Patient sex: M
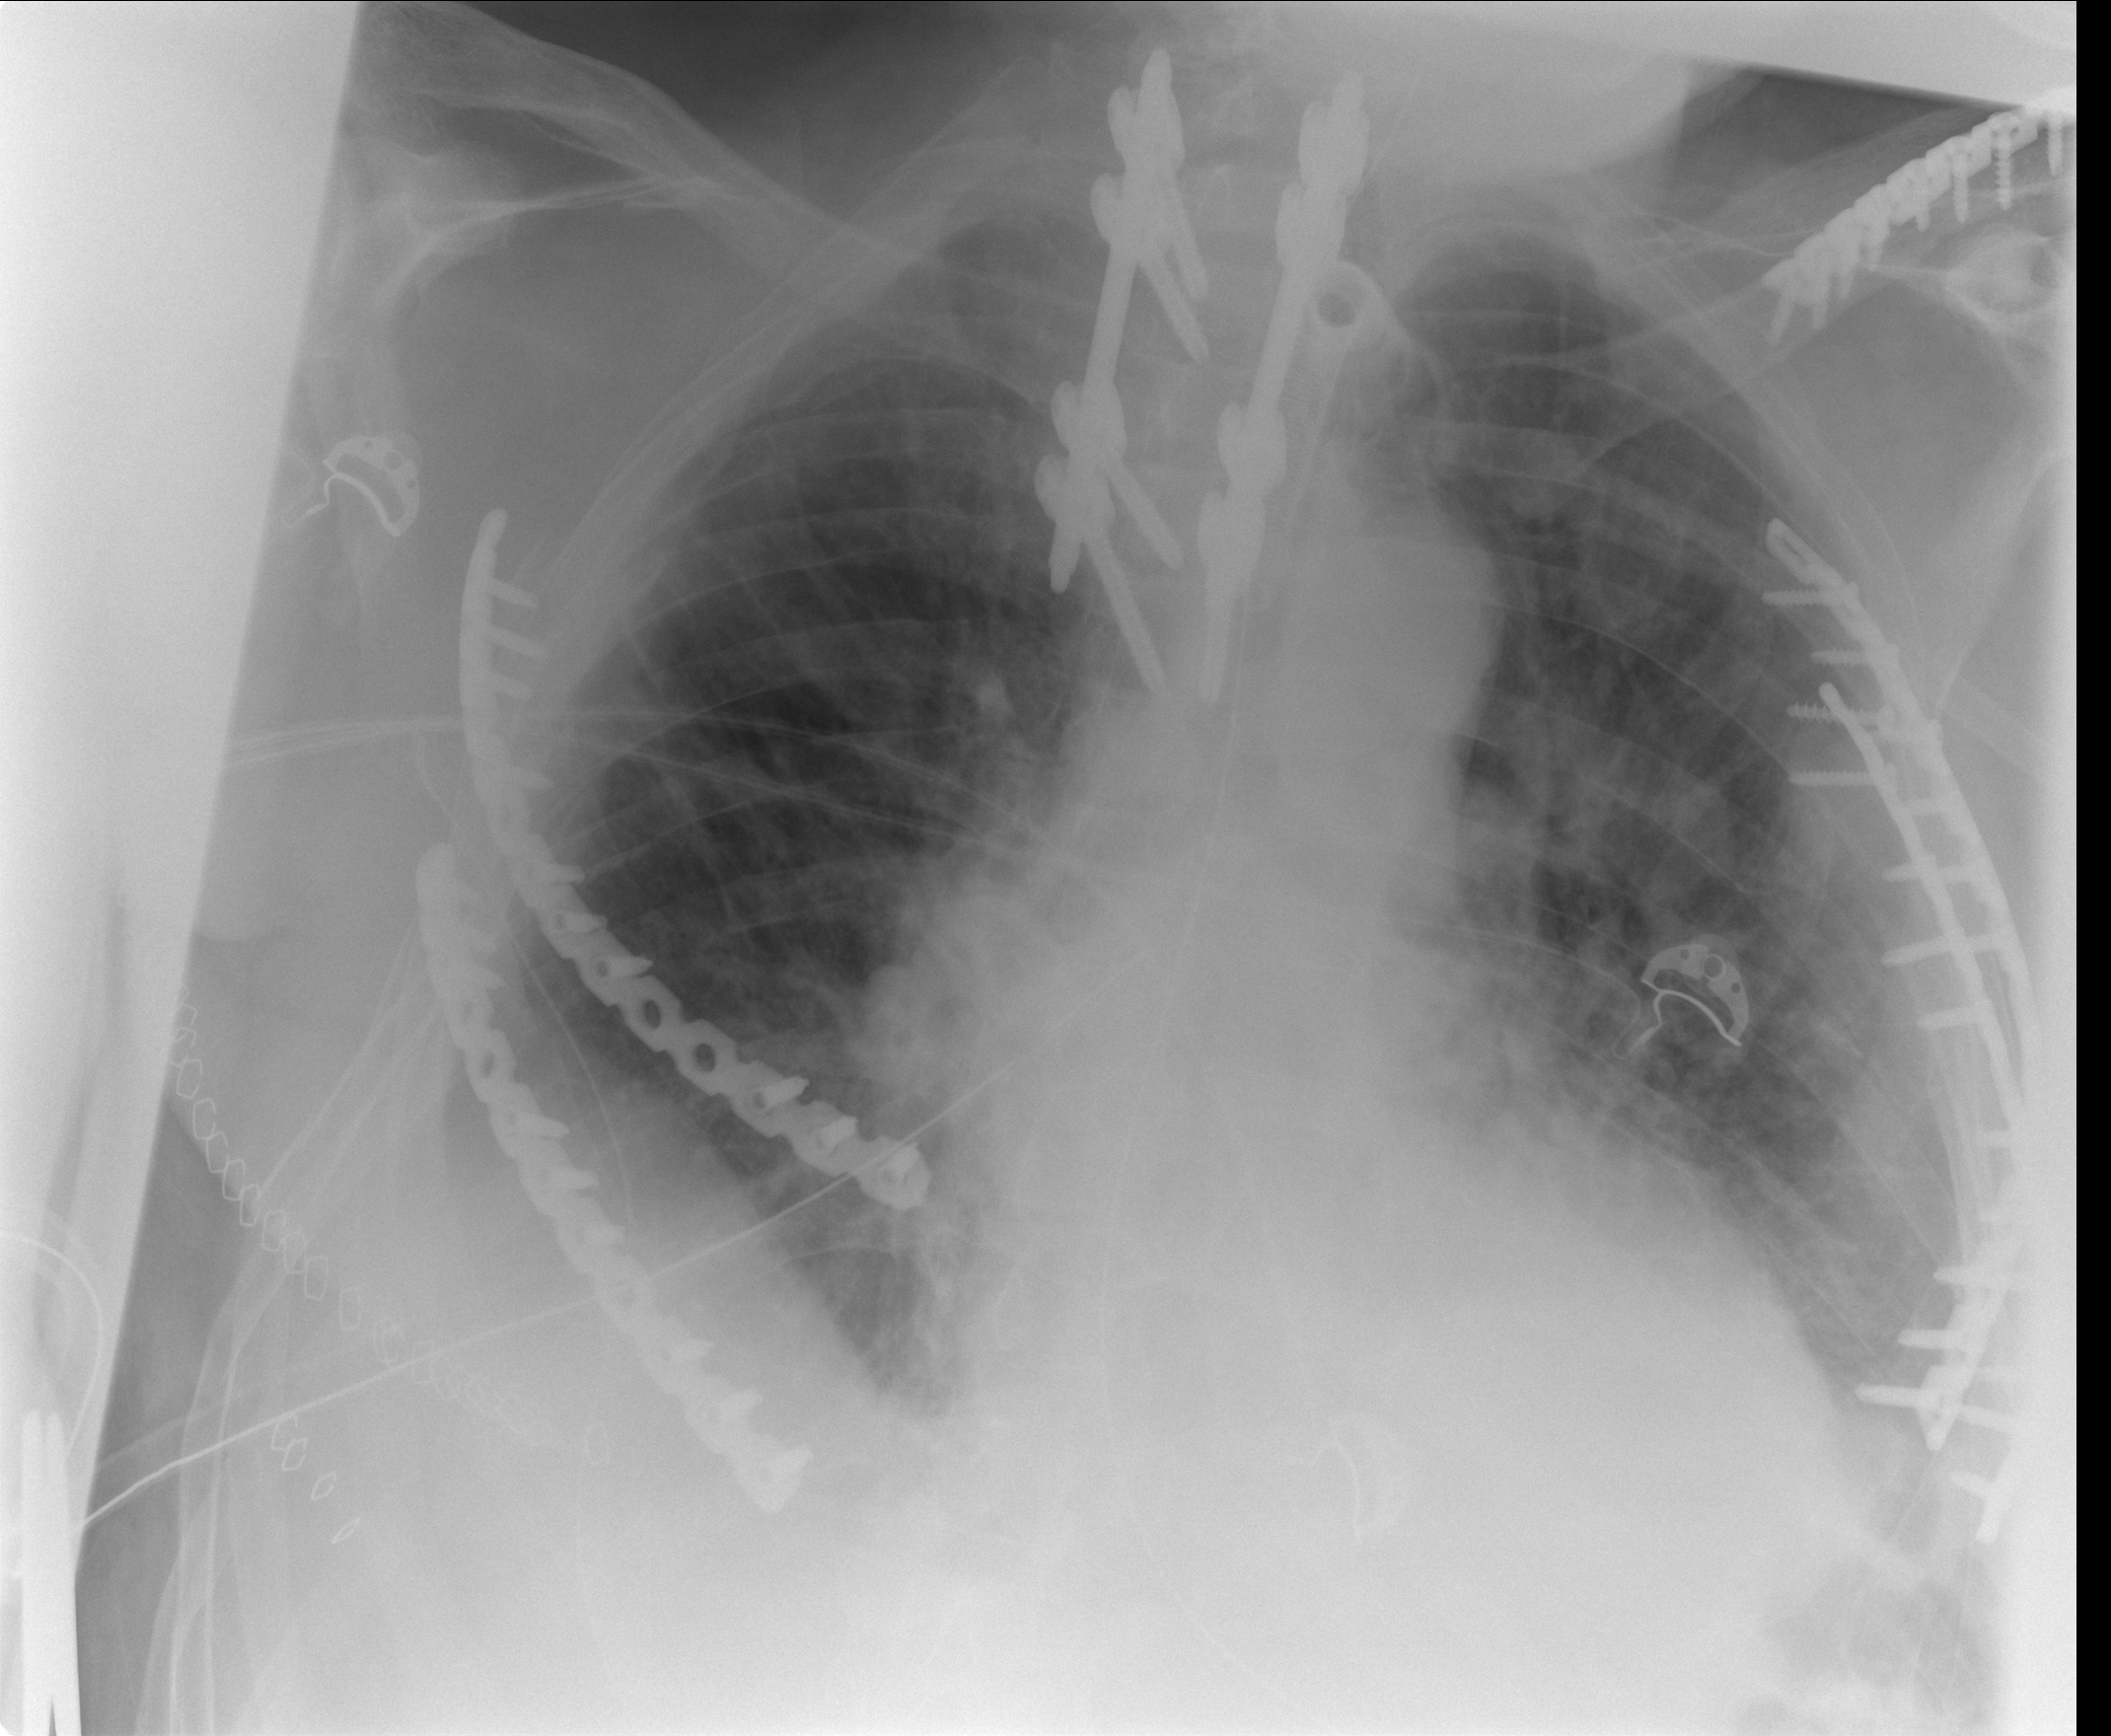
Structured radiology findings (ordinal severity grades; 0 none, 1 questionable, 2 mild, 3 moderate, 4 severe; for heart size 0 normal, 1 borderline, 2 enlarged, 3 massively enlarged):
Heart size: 1
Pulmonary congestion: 2
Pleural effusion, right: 2
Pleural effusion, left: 2
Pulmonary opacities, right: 2
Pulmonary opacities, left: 2
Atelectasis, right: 2
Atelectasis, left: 2